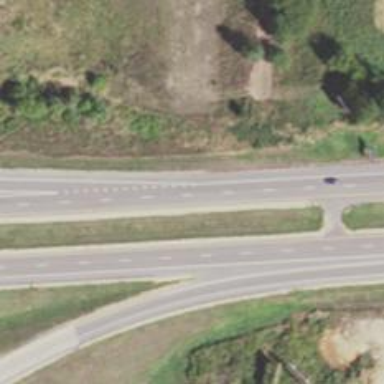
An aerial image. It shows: Motorway junction.